Question: I'm writing a code generator and am getting stuck on determining the nullable status of a stored procedure result set Column. I can query the DataType just fine but neither the datareader object nor a data table column contain the correct nullable value of my column.
'''
public List<DataColumn> GetColumnInfoFromStoredProcResult(string schema, string storedProcName)
{
//build sql text
var sb = new StringBuilder();
sb.Append("SET FMTONLY OFF; SET FMTONLY ON;
");//this is how EF4.1 did so I copied..not sure why the repeat
sb.Append(String.Format("exec {0}.{1} ", schema, storedProcName));
var prms = GetStoredProcedureParameters(schema: schema, sprocName: storedProcName);
var count = 1;
foreach (var param in prms)
{
sb.Append(String.Format("{0}=null", param.Name));
if (count < prms.Count)
{
sb.Append(", ");
}
count++;
}
sb.Append("
SET FMTONLY OFF; SET FMTONLY OFF;");
var dataTable = new DataTable();
//var list = new List<DataColumn>();
using (var sqlConnection = this.SqlConnection)
{
using (var sqlAdapter = new SqlDataAdapter(sb.ToString(), sqlConnection))
{
if (sqlConnection.State != ConnectionState.Open) sqlConnection.Open();
sqlAdapter.SelectCommand.ExecuteReader(CommandBehavior.KeyInfo);
sqlConnection.Close();
sqlAdapter.Fill(dataTable);
}
//using (var sqlCommand = new SqlCommand())
//{
// sqlCommand.CommandText = sb.ToString();
// sqlCommand.CommandType = CommandType.Text;
// sqlCommand.Connection = sqlConnection;
// if (sqlConnection.State != ConnectionState.Open) sqlConnection.Open();
// var dr = sqlCommand.ExecuteReader(CommandBehavior.SchemaOnly);
// var whateva = dr.GetSchemaTable();
// foreach (DataColumn col in whateva.Columns)
// {
// list.Add(col);
// }
//}
}
var list = dataTable.Columns.Cast<DataColumn>().ToList();
return list;
}
'''
I'm trying to end up with something similar to the the Entities Framework creation of a complex type from a stored procedure. Can I hijack that functionality?
On this example the Id column.. tblJobId (not my naming convention) would never be null.. But I selected null as ImNull and it has all the same properties so how does EF determine if the corresponding C# data type should be nullable or not?
Has anybody done this..
Ideas are appreciated.

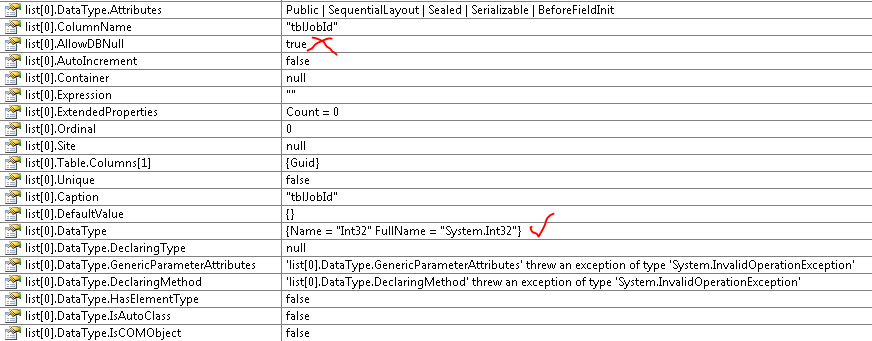
Answer: The secret was to use Schema Only and fill a dataset not datatable. Now the AllowDbNull property on the datacolumn properly displays the nullable status of the return value.
This was it...
'''
public List<DataColumn> GetColumnInfoFromStoredProcResult(string schema, string storedProcName)
{
//build sql text
var sb = new StringBuilder();
sb.Append("SET FMTONLY OFF; SET FMTONLY ON;
");//this is how EF4.1 did so I copied..not sure why the repeat
sb.Append(String.Format("exec {0}.{1} ", schema, storedProcName));
var prms = GetStoredProcedureParameters(schema: schema, sprocName: storedProcName);
var count = 1;
foreach (var param in prms)
{
sb.Append(String.Format("{0}=null", param.Name));
if (count < prms.Count)
{
sb.Append(", ");
}
count++;
}
sb.Append("
SET FMTONLY OFF; SET FMTONLY OFF;");
var ds = new DataSet();
using (var sqlConnection = this.SqlConnection)
{
using (var sqlAdapter = new SqlDataAdapter(sb.ToString(), sqlConnection))
{
if (sqlConnection.State != ConnectionState.Open) sqlConnection.Open();
sqlAdapter.SelectCommand.ExecuteReader(CommandBehavior.SchemaOnly);
sqlConnection.Close();
sqlAdapter.FillSchema(ds, SchemaType.Source, "MyTable");
}
}
var list = ds.Tables[0].Columns.Cast<DataColumn>().ToList();
return list;
}
public List<SqlParamInfo> GetStoredProcedureParameters(string schema, string sprocName)
{
var sqlText = String.Format(
@"SELECT
[Name] = N'@RETURN_VALUE',
[ID] = 0,
[Direction] = 6,
[UserType] = NULL,
[SystemType] = N'int',
[Size] = 4,
[Precision] = 10,
[Scale] = 0
WHERE
OBJECTPROPERTY(OBJECT_ID(N'{0}.{1}'), 'IsProcedure') = 1
UNION
SELECT
[Name] = CASE WHEN p.name <> '' THEN p.name ELSE '@RETURN_VALUE' END,
[ID] = p.parameter_id,
[Direction] = CASE WHEN p.is_output = 0 THEN 1 WHEN p.parameter_id > 0 AND p.is_output = 1 THEN 3 ELSE 6 END,
[UserType] = CASE WHEN ut.is_assembly_type = 1 THEN SCHEMA_NAME(ut.schema_id) + '.' + ut.name ELSE NULL END,
[SystemType] = CASE WHEN ut.is_assembly_type = 0 AND ut.user_type_id = ut.system_type_id THEN ut.name WHEN ut.is_user_defined = 1 OR ut.is_assembly_type = 0 THEN st.name WHEN ut.is_table_type =1 Then 'STRUCTURED' ELSE 'UDT' END,
[Size] = CONVERT(int, CASE WHEN st.name IN (N'text', N'ntext', N'image') AND p.max_length = 16 THEN -1 WHEN st.name IN (N'nchar', N'nvarchar', N'sysname') AND p.max_length >= 0 THEN p.max_length/2 ELSE p.max_length END),
[Precision] = p.precision,
[Scale] = p.scale
FROM
sys.all_parameters p
INNER JOIN sys.types ut ON p.user_type_id = ut.user_type_id
LEFT OUTER JOIN sys.types st ON ut.system_type_id = st.user_type_id AND ut.system_type_id = st.system_type_id
WHERE
object_id = OBJECT_ID(N'{0}.{1}')
ORDER BY 2", schema, sprocName);
using (var sqlConnection = this.SqlConnection)
{
using (var sqlCommand = new SqlCommand())
{
if (sqlConnection.State != ConnectionState.Open) sqlConnection.Open();
sqlCommand.Connection = sqlConnection;
sqlCommand.CommandType = CommandType.Text;
sqlCommand.CommandText = sqlText;
var dr = sqlCommand.ExecuteReader();
var result = new List<SqlParamInfo>();
while (dr.Read())
{
if (Convert.ToString(dr["Name"]) != "@RETURN_VALUE")
{
result.Add(new SqlParamInfo(dr));
}
}
return result;
}
}
}
'''